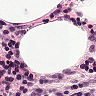
Metastatic tissue present: no